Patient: sex F, age 60
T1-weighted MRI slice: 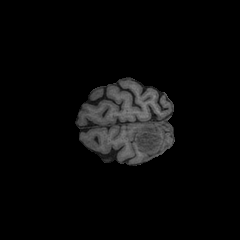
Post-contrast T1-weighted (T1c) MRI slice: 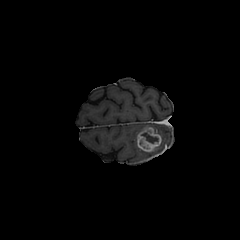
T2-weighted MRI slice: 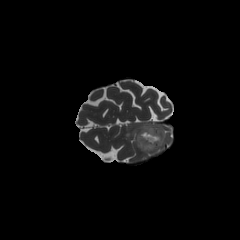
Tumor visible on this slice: yes
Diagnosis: Glioblastoma, IDH-wildtype
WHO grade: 4